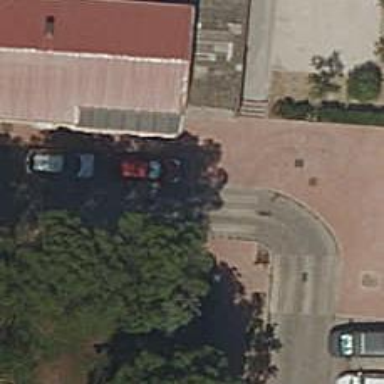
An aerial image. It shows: Paved footway.